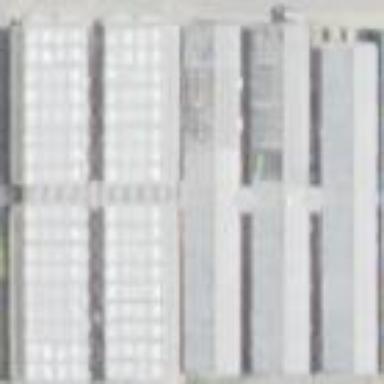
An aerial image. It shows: Greenhouse building.